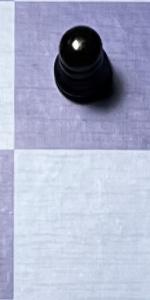
Label: Empty